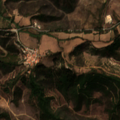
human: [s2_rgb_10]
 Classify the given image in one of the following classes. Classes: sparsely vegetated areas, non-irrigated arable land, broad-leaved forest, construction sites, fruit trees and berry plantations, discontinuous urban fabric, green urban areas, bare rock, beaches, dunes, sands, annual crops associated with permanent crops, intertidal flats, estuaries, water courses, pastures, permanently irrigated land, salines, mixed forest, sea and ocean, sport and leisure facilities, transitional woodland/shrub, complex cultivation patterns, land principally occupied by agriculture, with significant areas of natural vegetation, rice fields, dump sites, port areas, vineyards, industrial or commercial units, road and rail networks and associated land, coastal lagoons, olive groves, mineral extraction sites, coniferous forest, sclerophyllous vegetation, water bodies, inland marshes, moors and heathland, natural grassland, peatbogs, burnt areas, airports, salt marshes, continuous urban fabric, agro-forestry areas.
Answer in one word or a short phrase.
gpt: land principally occupied by agriculture, with significant areas of natural vegetation, broad-leaved forest, coniferous forest, sclerophyllous vegetation, transitional woodland/shrub